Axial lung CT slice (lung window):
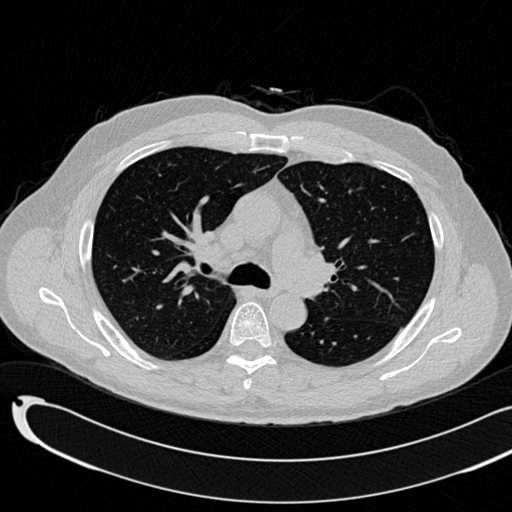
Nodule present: no